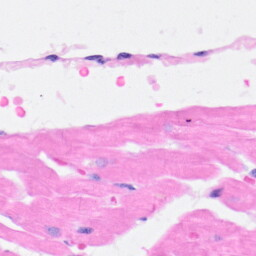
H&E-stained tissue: Heart